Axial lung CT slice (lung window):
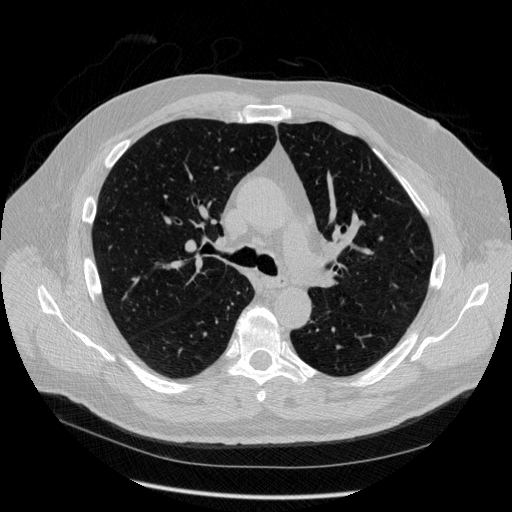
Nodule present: no